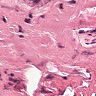
Metastatic tissue present: no